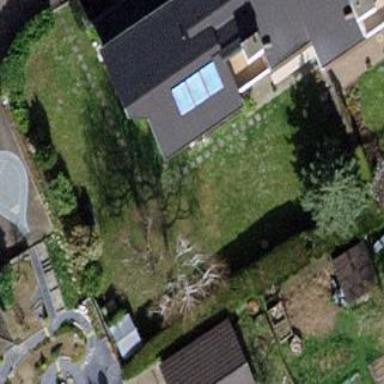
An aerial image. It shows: Garden enclosed by fence.